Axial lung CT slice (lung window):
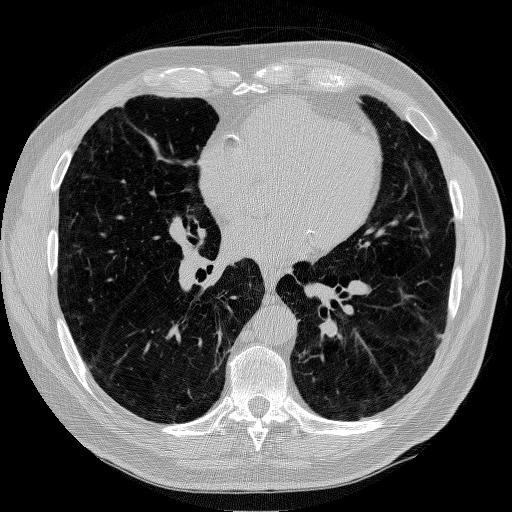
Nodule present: no